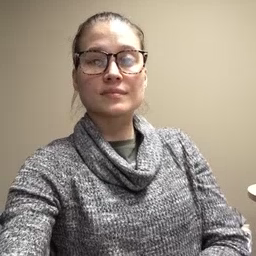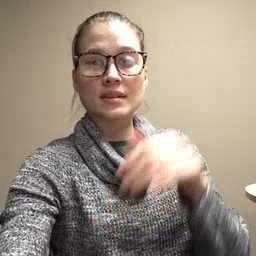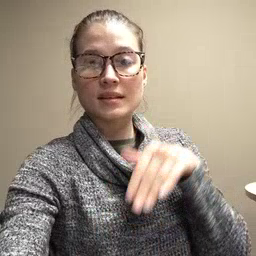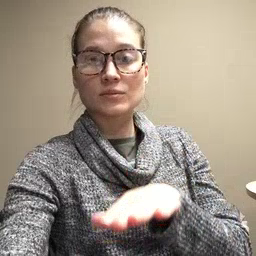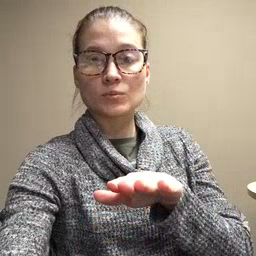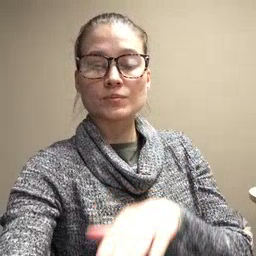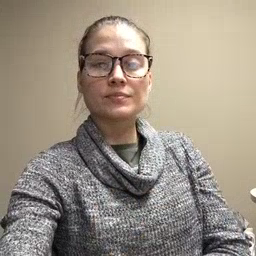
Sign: into